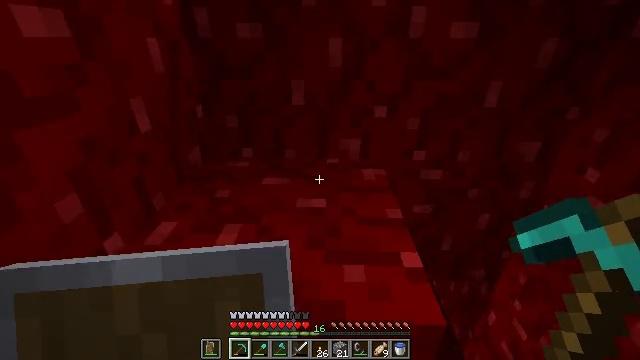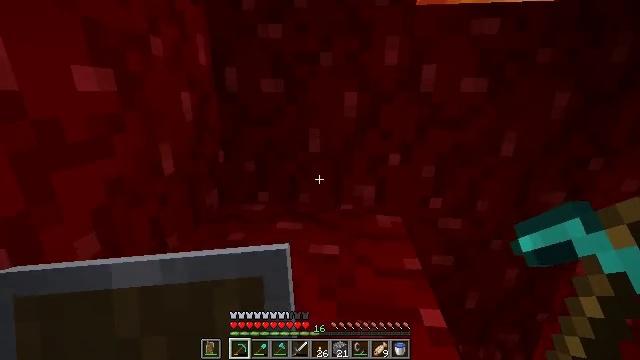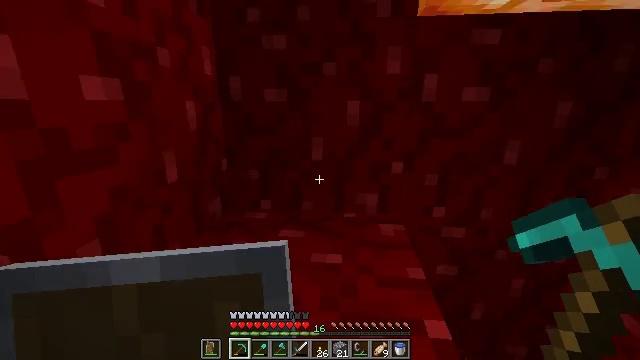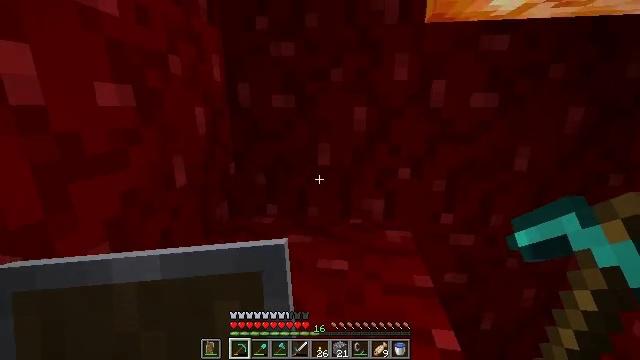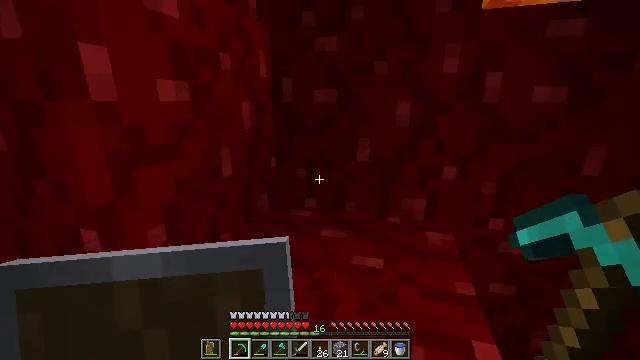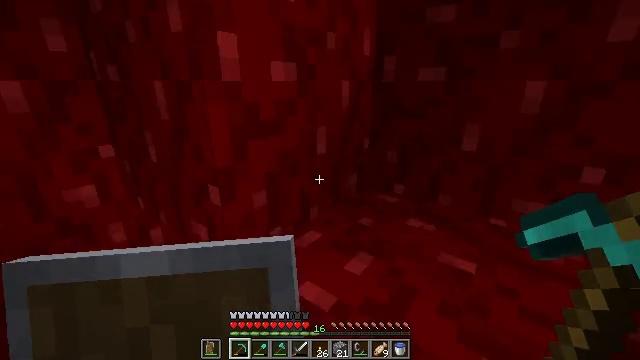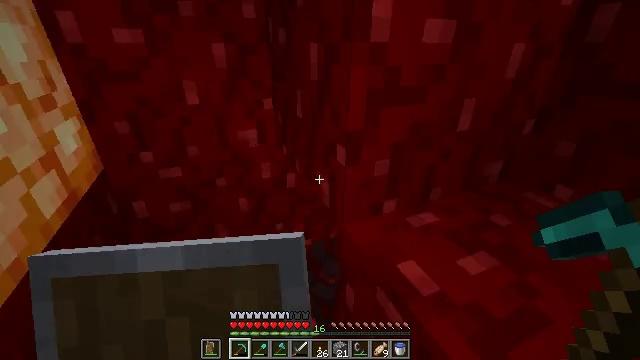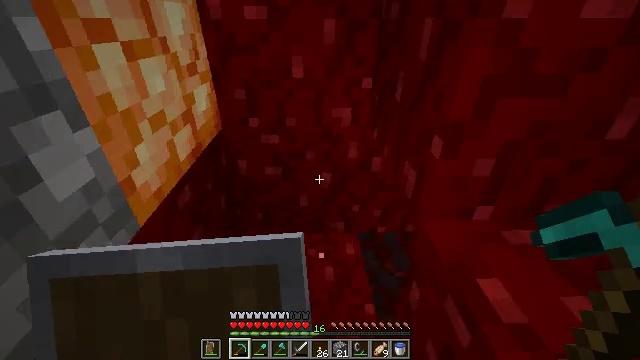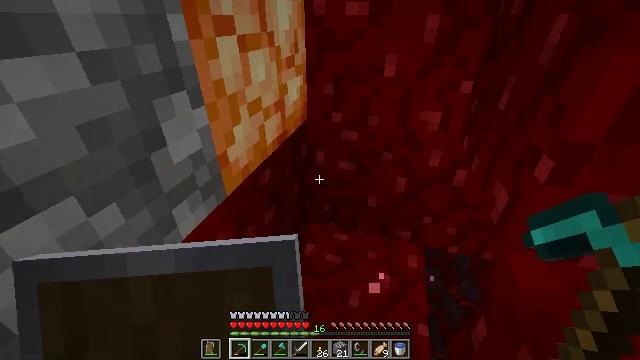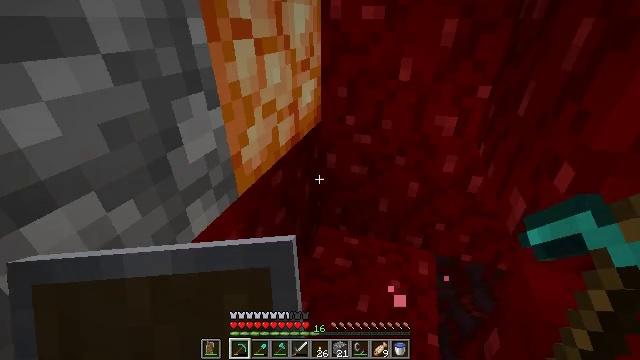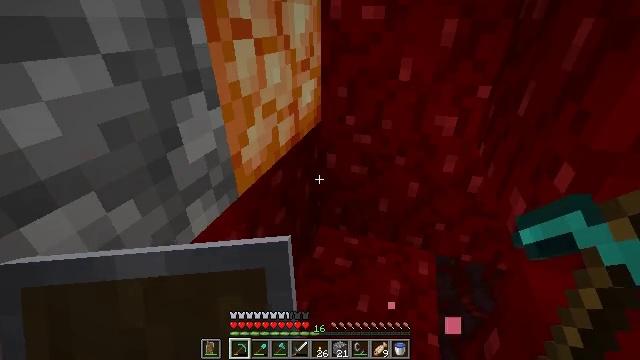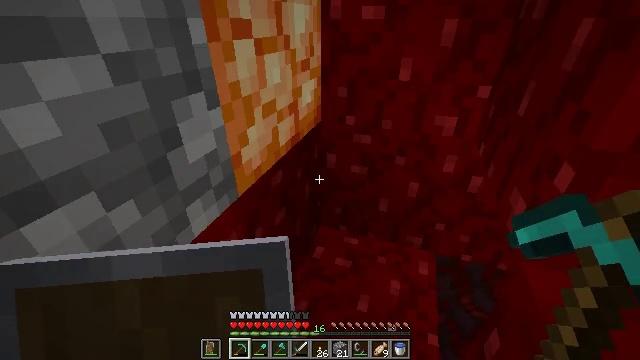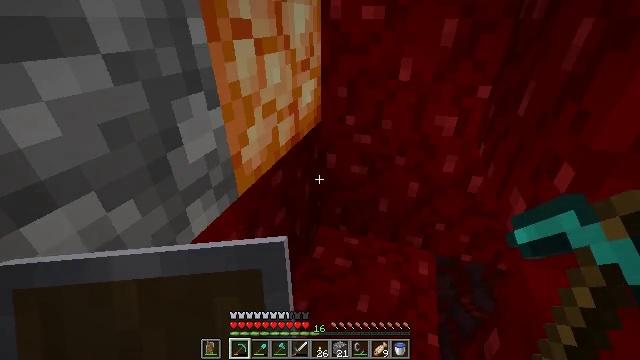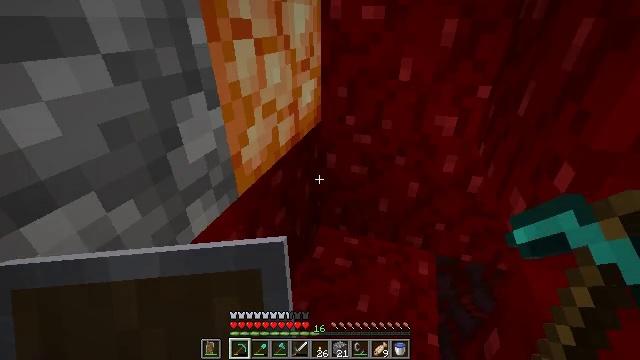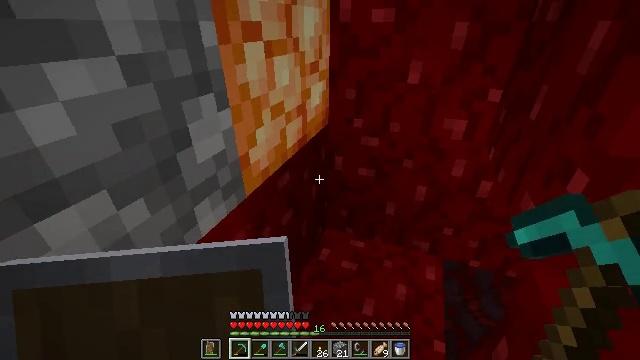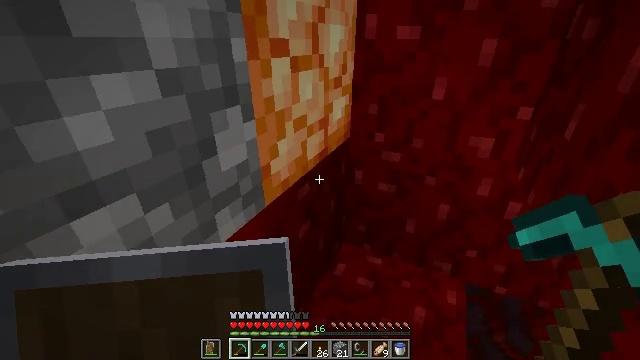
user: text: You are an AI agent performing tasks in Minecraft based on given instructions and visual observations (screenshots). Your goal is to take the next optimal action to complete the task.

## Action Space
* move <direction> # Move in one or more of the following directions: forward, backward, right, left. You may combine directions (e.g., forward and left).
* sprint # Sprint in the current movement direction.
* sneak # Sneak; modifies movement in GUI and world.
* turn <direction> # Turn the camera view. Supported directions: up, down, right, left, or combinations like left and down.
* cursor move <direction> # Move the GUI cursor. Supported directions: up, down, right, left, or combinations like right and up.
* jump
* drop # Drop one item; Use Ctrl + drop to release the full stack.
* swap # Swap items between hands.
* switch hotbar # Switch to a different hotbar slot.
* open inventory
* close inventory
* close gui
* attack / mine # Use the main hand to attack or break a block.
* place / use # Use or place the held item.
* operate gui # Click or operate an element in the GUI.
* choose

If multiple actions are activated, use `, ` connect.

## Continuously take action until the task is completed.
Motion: motion action
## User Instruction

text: Break the glowing shroomlight.
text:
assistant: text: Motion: turn left and up
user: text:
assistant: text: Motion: turn up
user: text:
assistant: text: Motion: turn left and up
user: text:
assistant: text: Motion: turn left and down
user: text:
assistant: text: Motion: turn left and down
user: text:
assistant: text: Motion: turn left and down
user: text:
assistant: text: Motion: turn left and down
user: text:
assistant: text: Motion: turn left
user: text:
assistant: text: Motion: turn left
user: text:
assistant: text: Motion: no_op
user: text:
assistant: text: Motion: no_op
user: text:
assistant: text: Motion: no_op
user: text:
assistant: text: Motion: no_op
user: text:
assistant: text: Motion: turn left
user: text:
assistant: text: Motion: turn left and up
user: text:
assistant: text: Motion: turn left and up
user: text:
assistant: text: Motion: no_op
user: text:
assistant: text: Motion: no_op
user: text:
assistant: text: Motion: no_op
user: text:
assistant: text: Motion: no_op
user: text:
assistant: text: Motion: no_op
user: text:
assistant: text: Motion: no_op
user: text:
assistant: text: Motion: turn up
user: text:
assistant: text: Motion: turn left and up
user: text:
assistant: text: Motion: turn left and up
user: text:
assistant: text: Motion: turn left and up
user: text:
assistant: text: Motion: turn left and up
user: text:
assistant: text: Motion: turn up
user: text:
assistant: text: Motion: attack / mine
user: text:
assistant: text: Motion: attack / mine